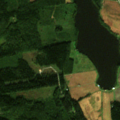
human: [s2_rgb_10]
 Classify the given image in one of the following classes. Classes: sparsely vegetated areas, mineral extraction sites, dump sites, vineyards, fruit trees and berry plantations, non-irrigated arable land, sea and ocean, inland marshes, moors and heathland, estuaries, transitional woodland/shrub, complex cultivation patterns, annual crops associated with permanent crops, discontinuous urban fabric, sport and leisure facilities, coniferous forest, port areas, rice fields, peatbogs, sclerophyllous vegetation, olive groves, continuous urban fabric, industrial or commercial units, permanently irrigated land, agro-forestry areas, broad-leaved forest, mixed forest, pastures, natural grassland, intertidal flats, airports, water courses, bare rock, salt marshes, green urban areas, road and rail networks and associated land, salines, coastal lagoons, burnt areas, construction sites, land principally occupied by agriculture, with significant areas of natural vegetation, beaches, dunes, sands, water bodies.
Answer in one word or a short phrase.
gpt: non-irrigated arable land, land principally occupied by agriculture, with significant areas of natural vegetation, coniferous forest, mixed forest, water bodies